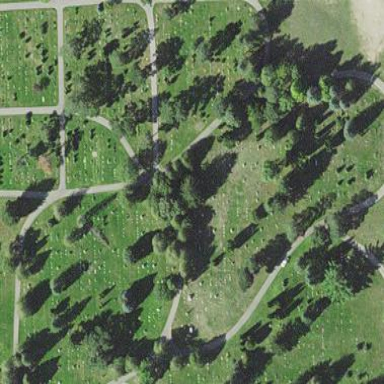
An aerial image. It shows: Cemetery.